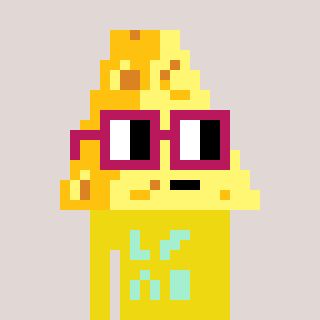
a pixel art character with square dark red glasses, a cheese-shaped head and a yellow-colored body on a warm background